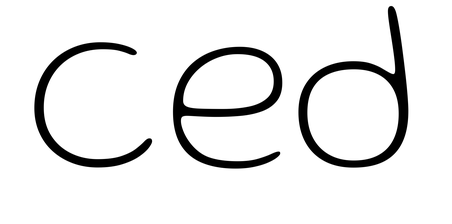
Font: Gluten_Thin